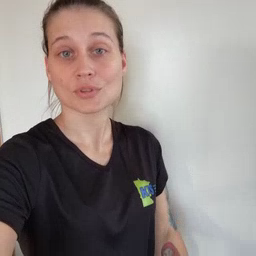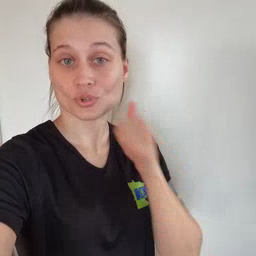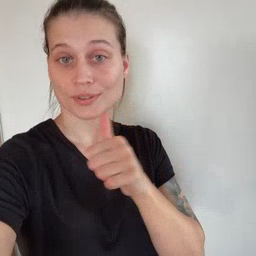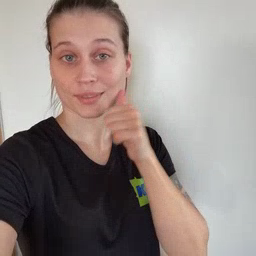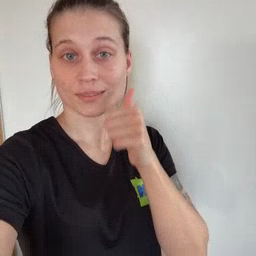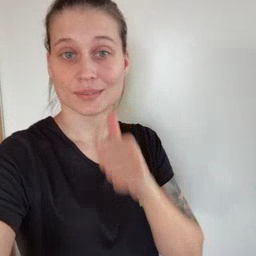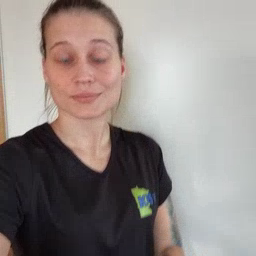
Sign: girl